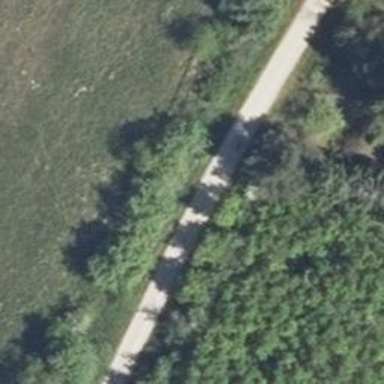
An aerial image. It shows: Gravel residential road.